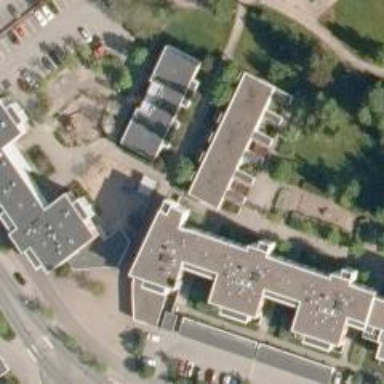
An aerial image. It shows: Residential building.